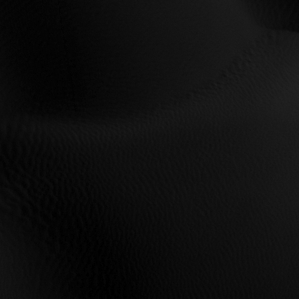
Label: non_frost